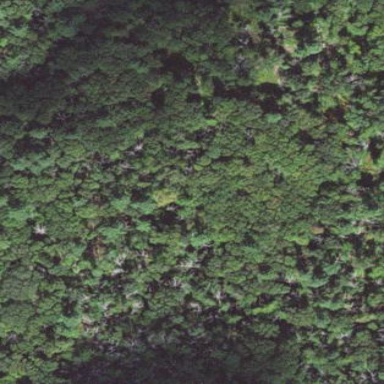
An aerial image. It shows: Woodland with needle-leaved trees.